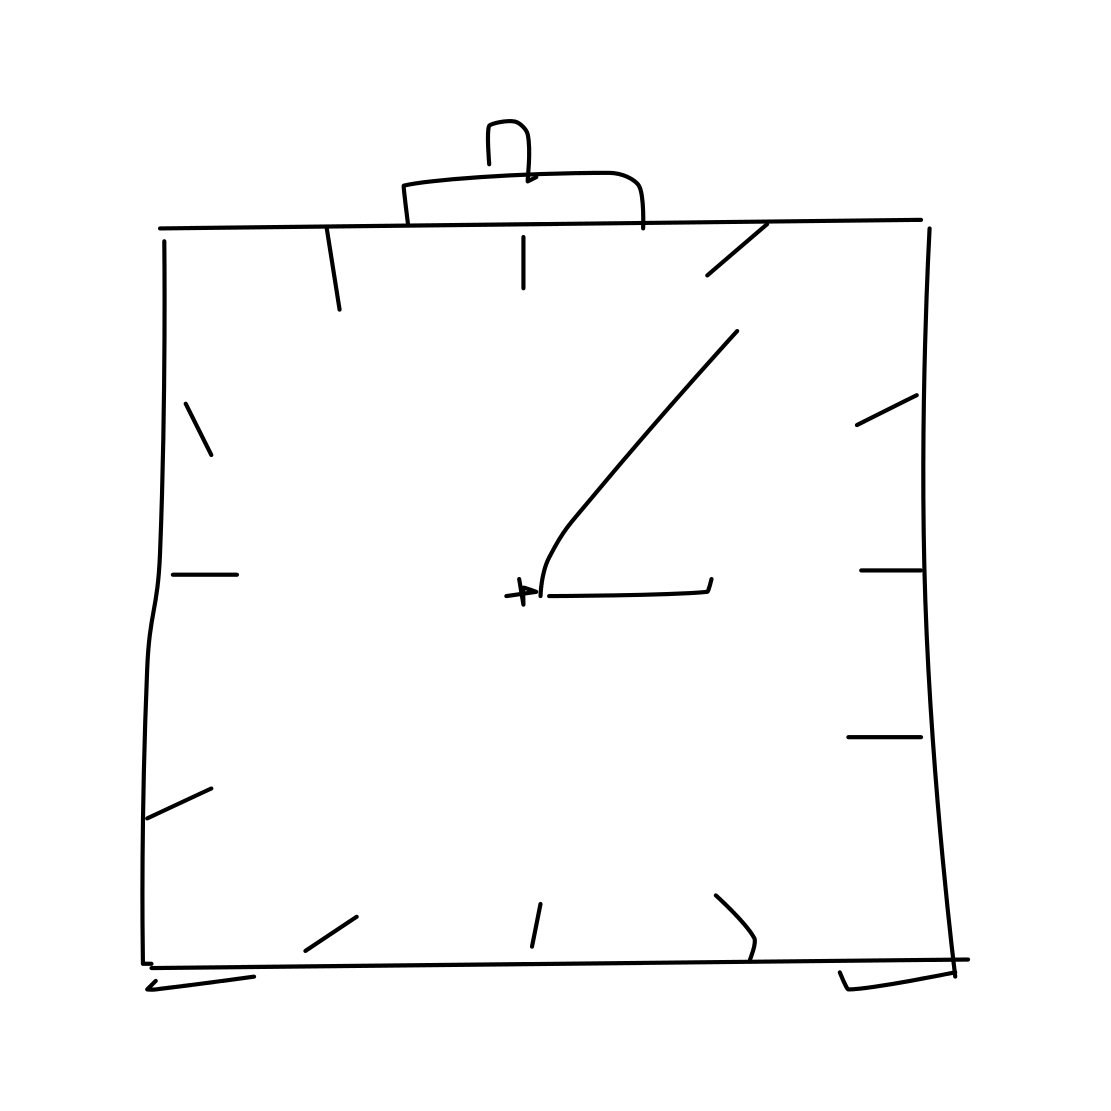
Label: alarm clock